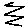
Label: zigzag